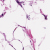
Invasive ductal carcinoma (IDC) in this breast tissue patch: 0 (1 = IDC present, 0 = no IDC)